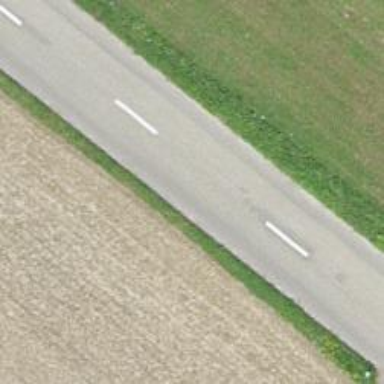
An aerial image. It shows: Secondary road with paved surface.